Question: I have to make a page with blocks which look like that :

How I can transform those div blocks? Text or other content in blocks should be normal, not transformed like background.
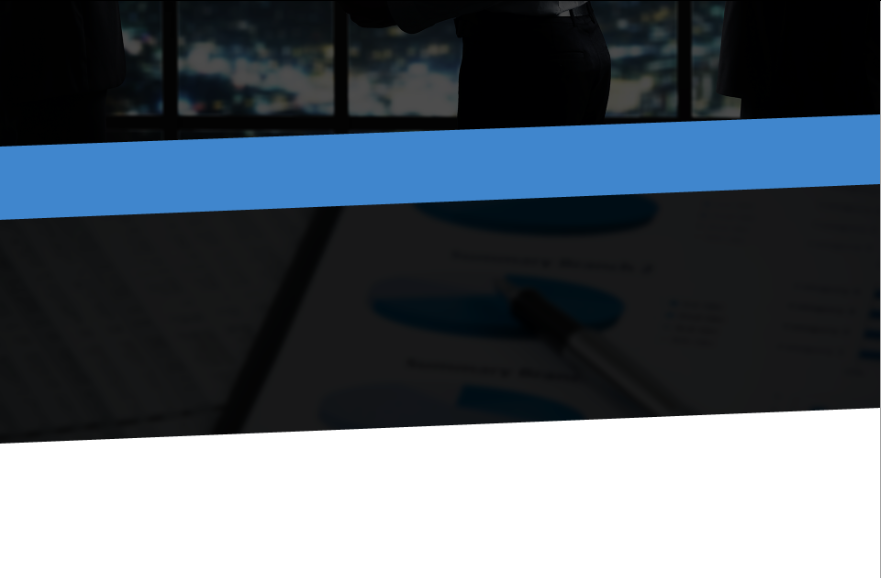
Answer: You can use CSS3 transforms, and to keep contents from appearing transformed, you transform them the opposite of their parent.
For example:
'''
.outer{
transform: skew(0deg, -5deg) ;
}
.inner{
transform: skew(0deg, 5deg) ;
}
'''
Here's a <URL> demonstrating this.
HTH,
-Ted